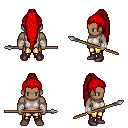
a pixel art fantasy rpg character, male body template, human, dark skin, white sleeveless shirt, gold greaves, red extra-long topknot hairstyle, white cloth bandages, maroon shoes, spear, four views (front, back, left, right), 2x2 character sprite sheet, small pixel art, hard edges, no anti-aliasing